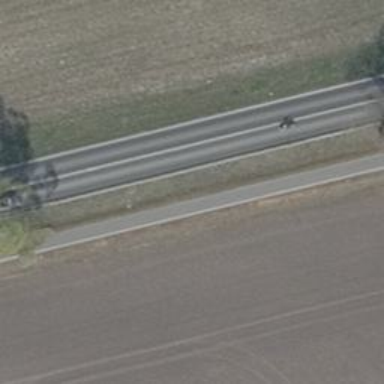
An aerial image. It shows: Primary road with asphalt surface.